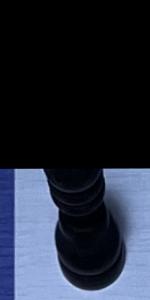
Label: Bishop_Black